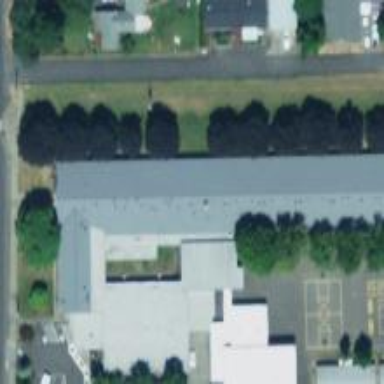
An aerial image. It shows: School building.